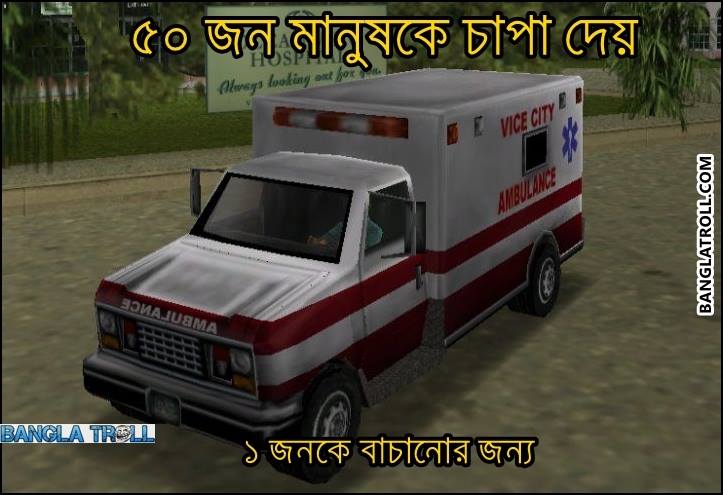
Text: ৫০ জন মানুষকে চাপা দেয় ১ জনকে বাচানোর জন্য
Label: Non Hate